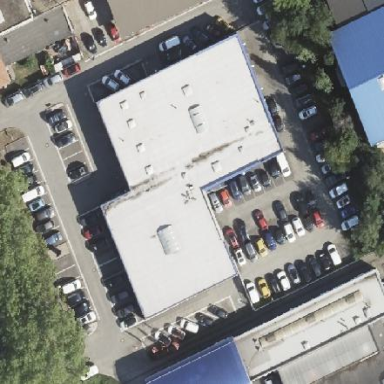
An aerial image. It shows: Car shop that provides both dealer and repair services.